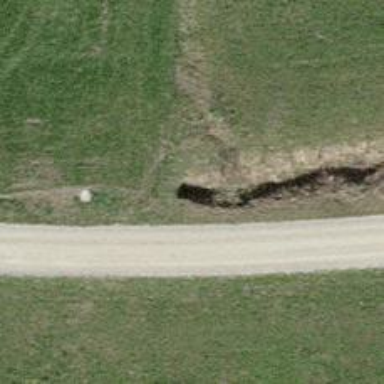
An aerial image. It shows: Culvert tunnel.